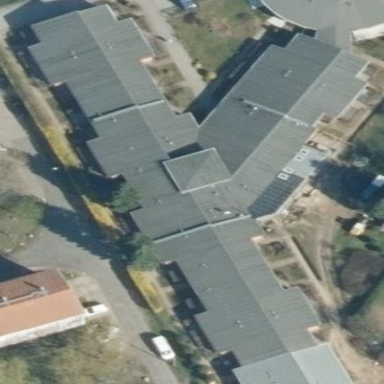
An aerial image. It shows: Nursing home building.